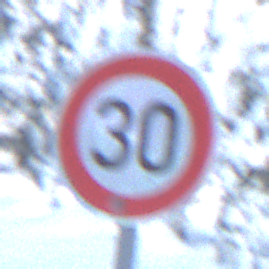
Verkehrszeichen: Geschwindigkeit30
Umgebung: Outdoor, Nature
Tageszeit: MorningAfternoon
Wetter: Clear
Licht: Natural
Jahreszeit: Winter
Kontrast: LowContrast